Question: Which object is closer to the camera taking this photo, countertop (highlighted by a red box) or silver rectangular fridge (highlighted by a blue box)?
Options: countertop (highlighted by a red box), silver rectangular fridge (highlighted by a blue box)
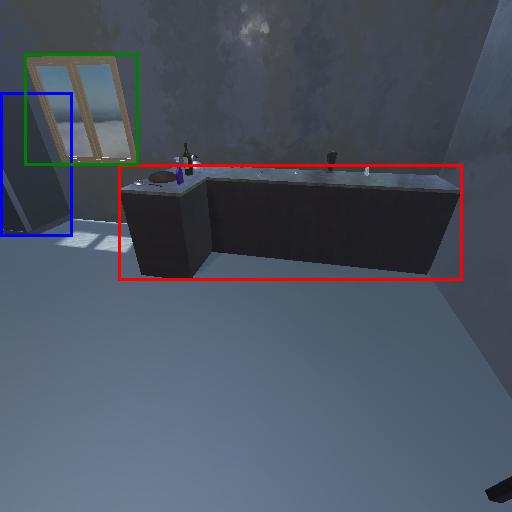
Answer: countertop (highlighted by a red box)